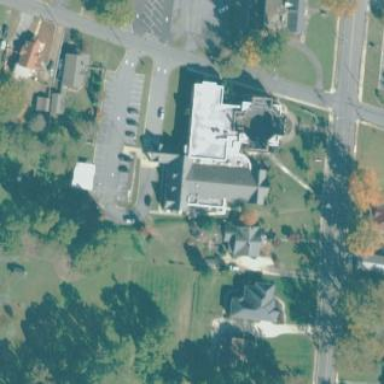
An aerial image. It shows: Beautiful church building.